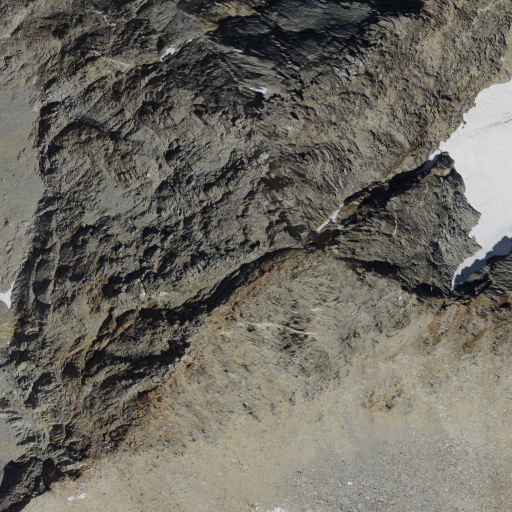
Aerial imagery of mountain in California named Mount Gayley containing barren land, shrub, snow, and grassland